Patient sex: M
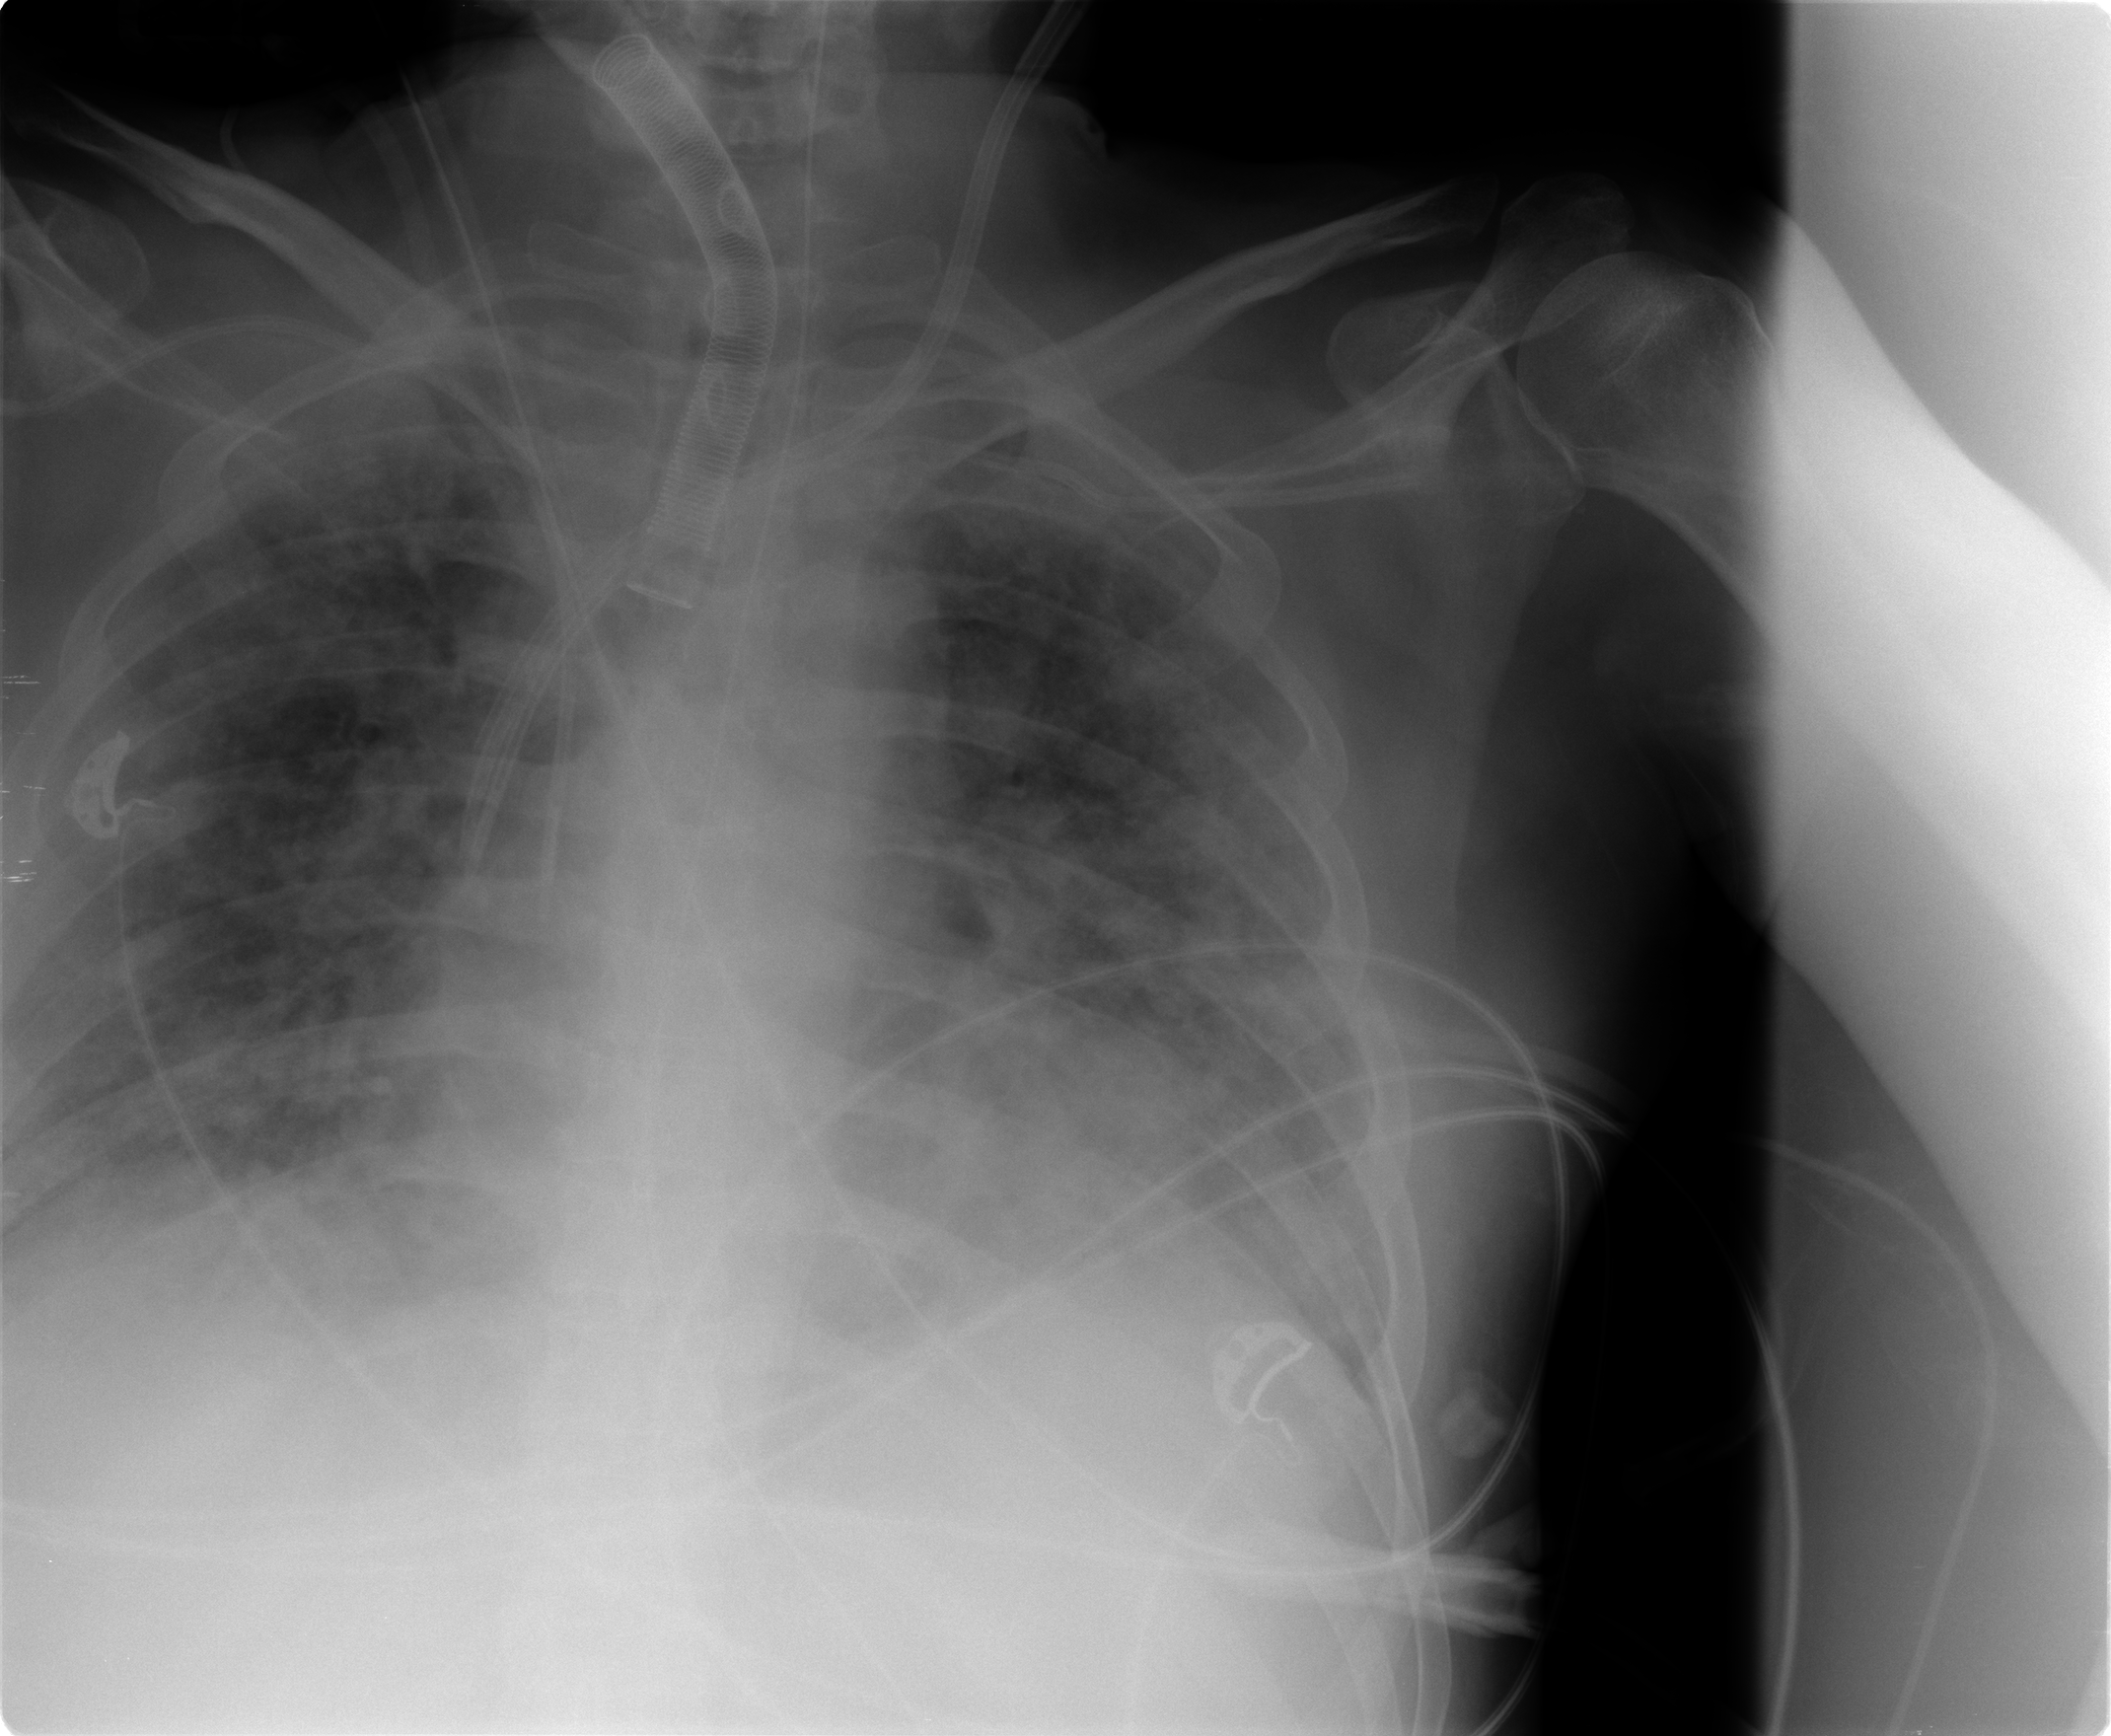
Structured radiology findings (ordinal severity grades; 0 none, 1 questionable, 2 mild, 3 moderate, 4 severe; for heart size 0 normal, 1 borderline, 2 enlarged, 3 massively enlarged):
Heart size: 2
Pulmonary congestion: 3
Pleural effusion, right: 2
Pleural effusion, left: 1
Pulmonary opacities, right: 4
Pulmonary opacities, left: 4
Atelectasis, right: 3
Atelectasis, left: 3